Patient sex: M
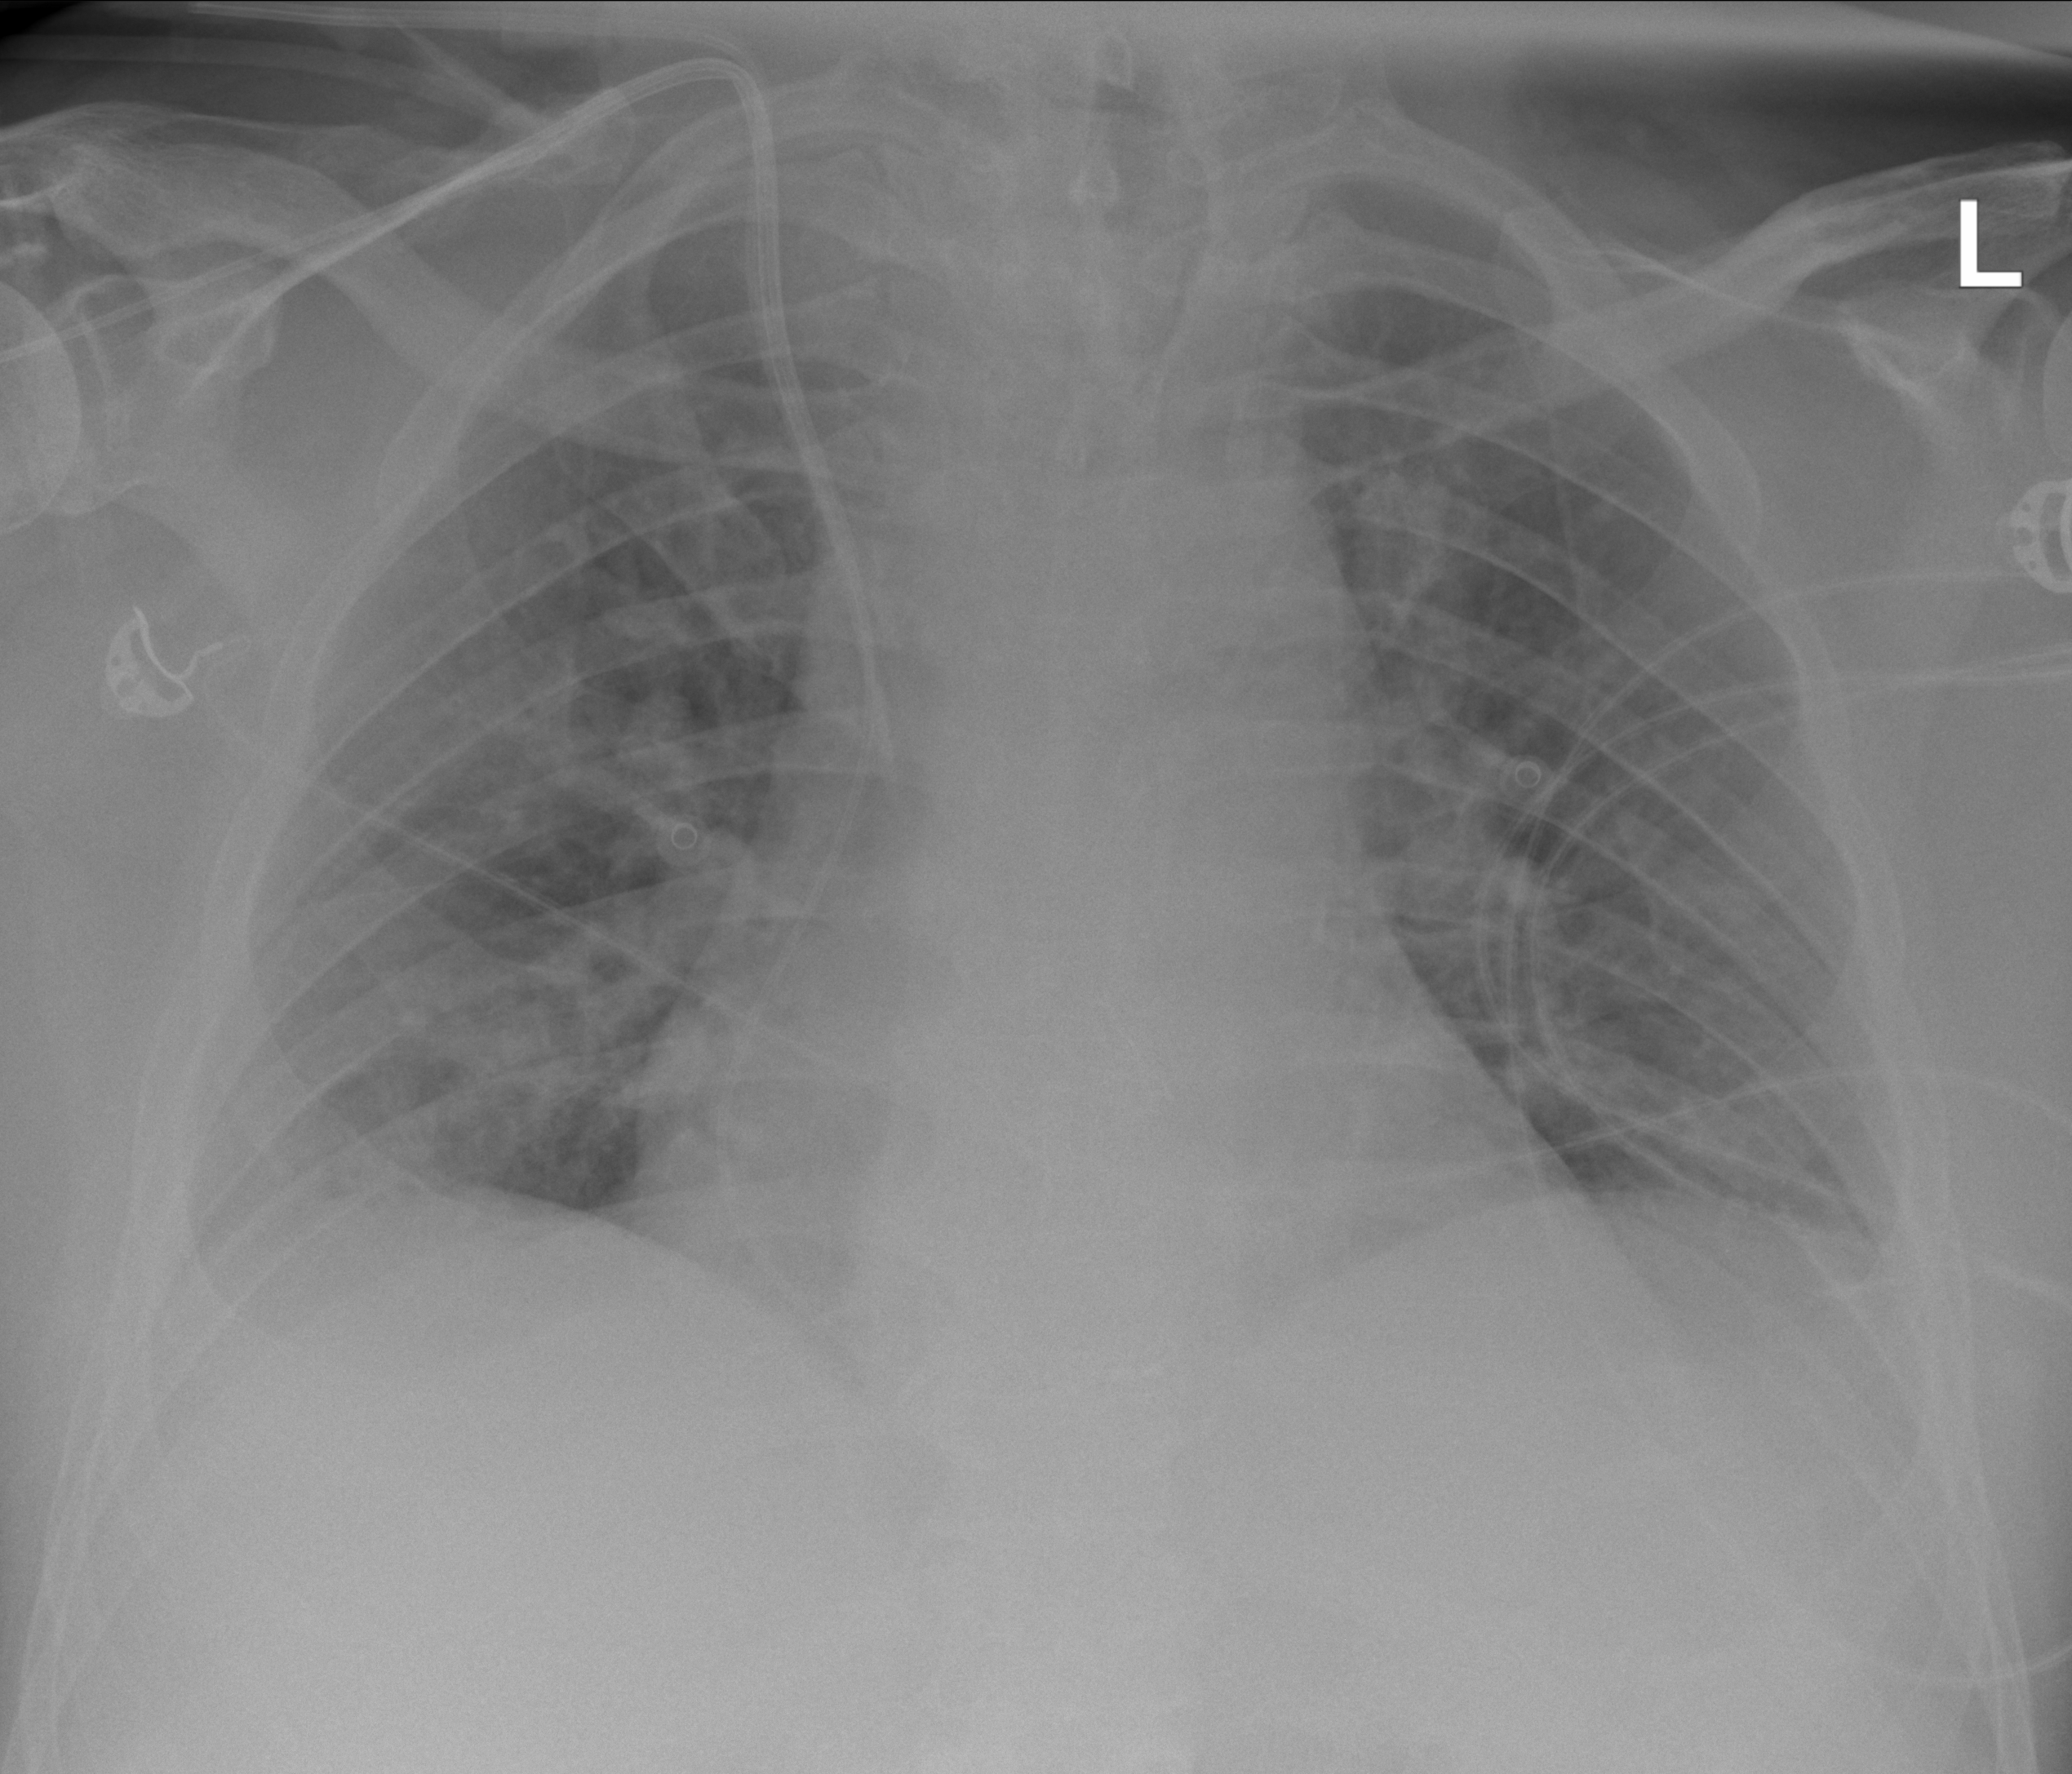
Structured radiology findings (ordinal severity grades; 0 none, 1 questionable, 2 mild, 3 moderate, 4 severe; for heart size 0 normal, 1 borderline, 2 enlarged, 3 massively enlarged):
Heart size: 1
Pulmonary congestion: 2
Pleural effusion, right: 1
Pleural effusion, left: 1
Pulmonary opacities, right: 1
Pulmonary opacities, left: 1
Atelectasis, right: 2
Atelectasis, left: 2